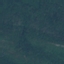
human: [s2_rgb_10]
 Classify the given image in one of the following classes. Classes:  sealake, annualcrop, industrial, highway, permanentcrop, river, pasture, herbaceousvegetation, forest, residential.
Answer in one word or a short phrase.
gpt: Forest